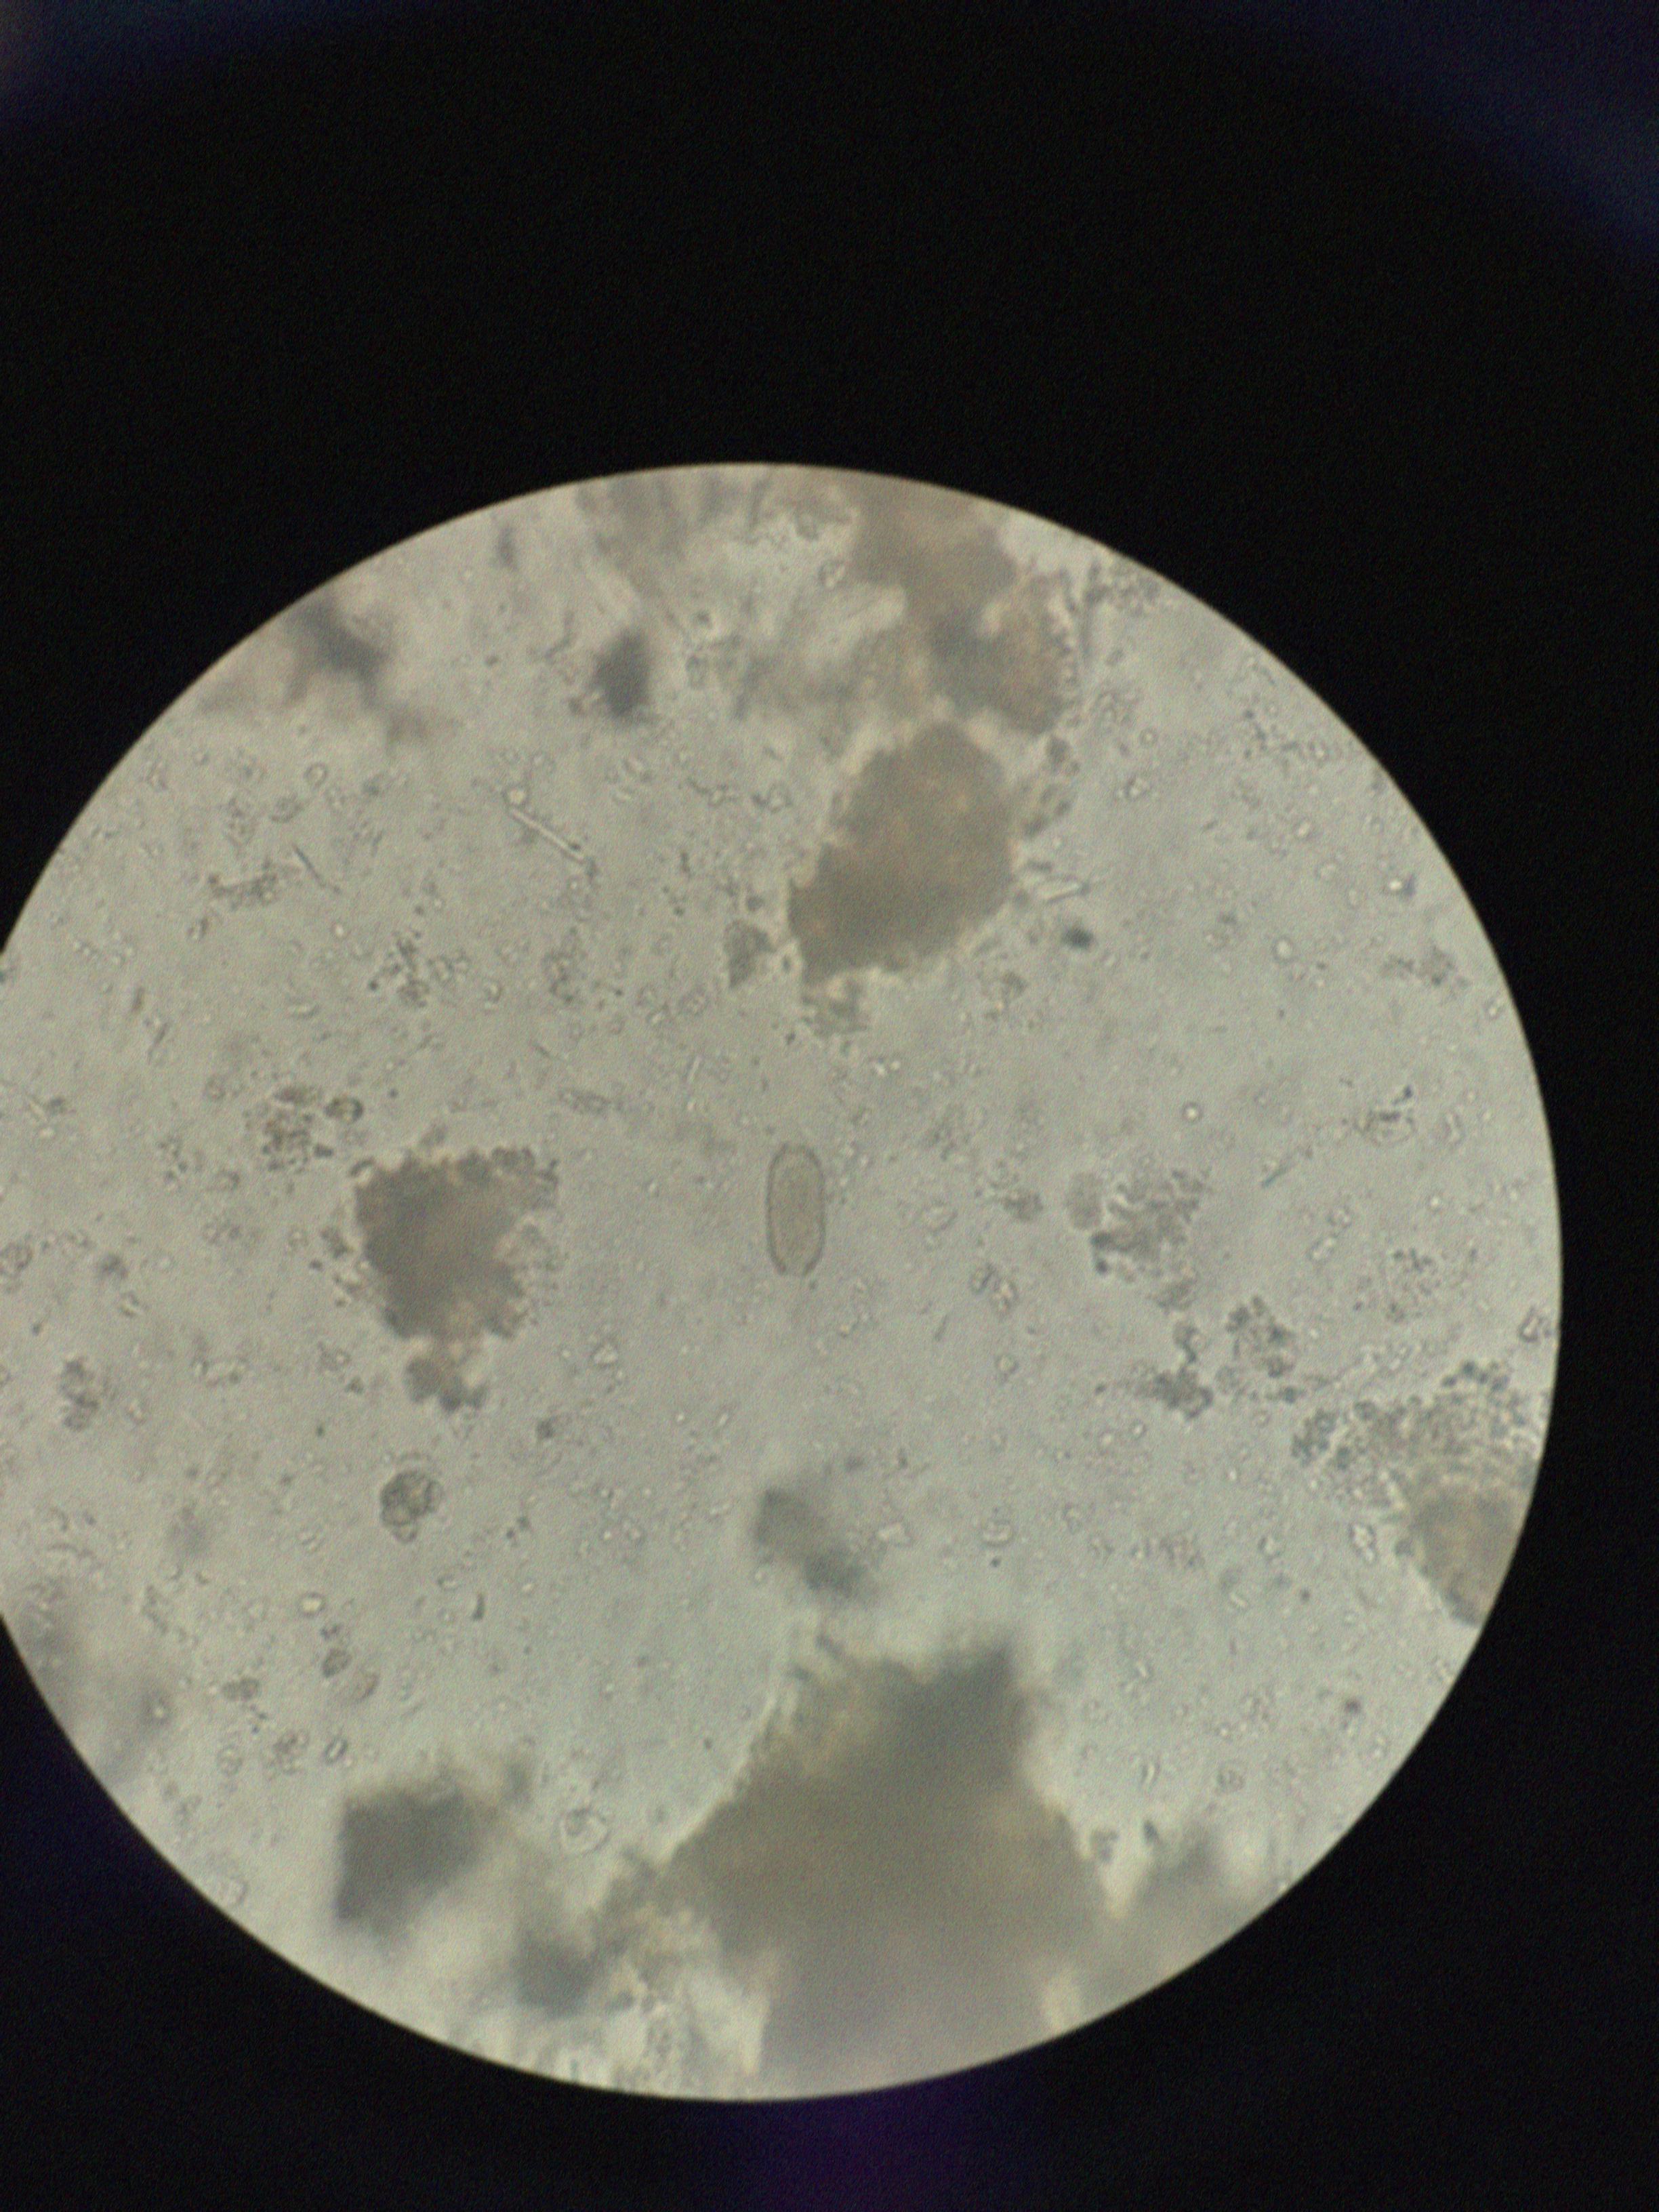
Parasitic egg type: Capillaria philippinensis